Question: I'm trying to set up an excel formula containing multiple IF(AND statements. I tried this:
'''
=IF(AND(C9="0",C8="65"),Tables!B6,
IF(AND(C9="0",C8="70 to 75 depending on which bank"),Tables!C6,
IF(AND(C9="1",C8="65"),Tables!D6,
IF(AND(C9="1",C8="70 to 75 depending on which bank"), Tables!E6,
IF(AND(C9="2 or More",C8="65"), Tables!F6,
IF(AND(C9="2 or More",C8="70 to 75 depending on which bank"), Tables!G6, "NULL"))))))
'''
and all I got was "NULL". Not sure how to fix this.
Here is a visualization of what I'm trying to do, with 6 possible outputs depending on the conditions met:

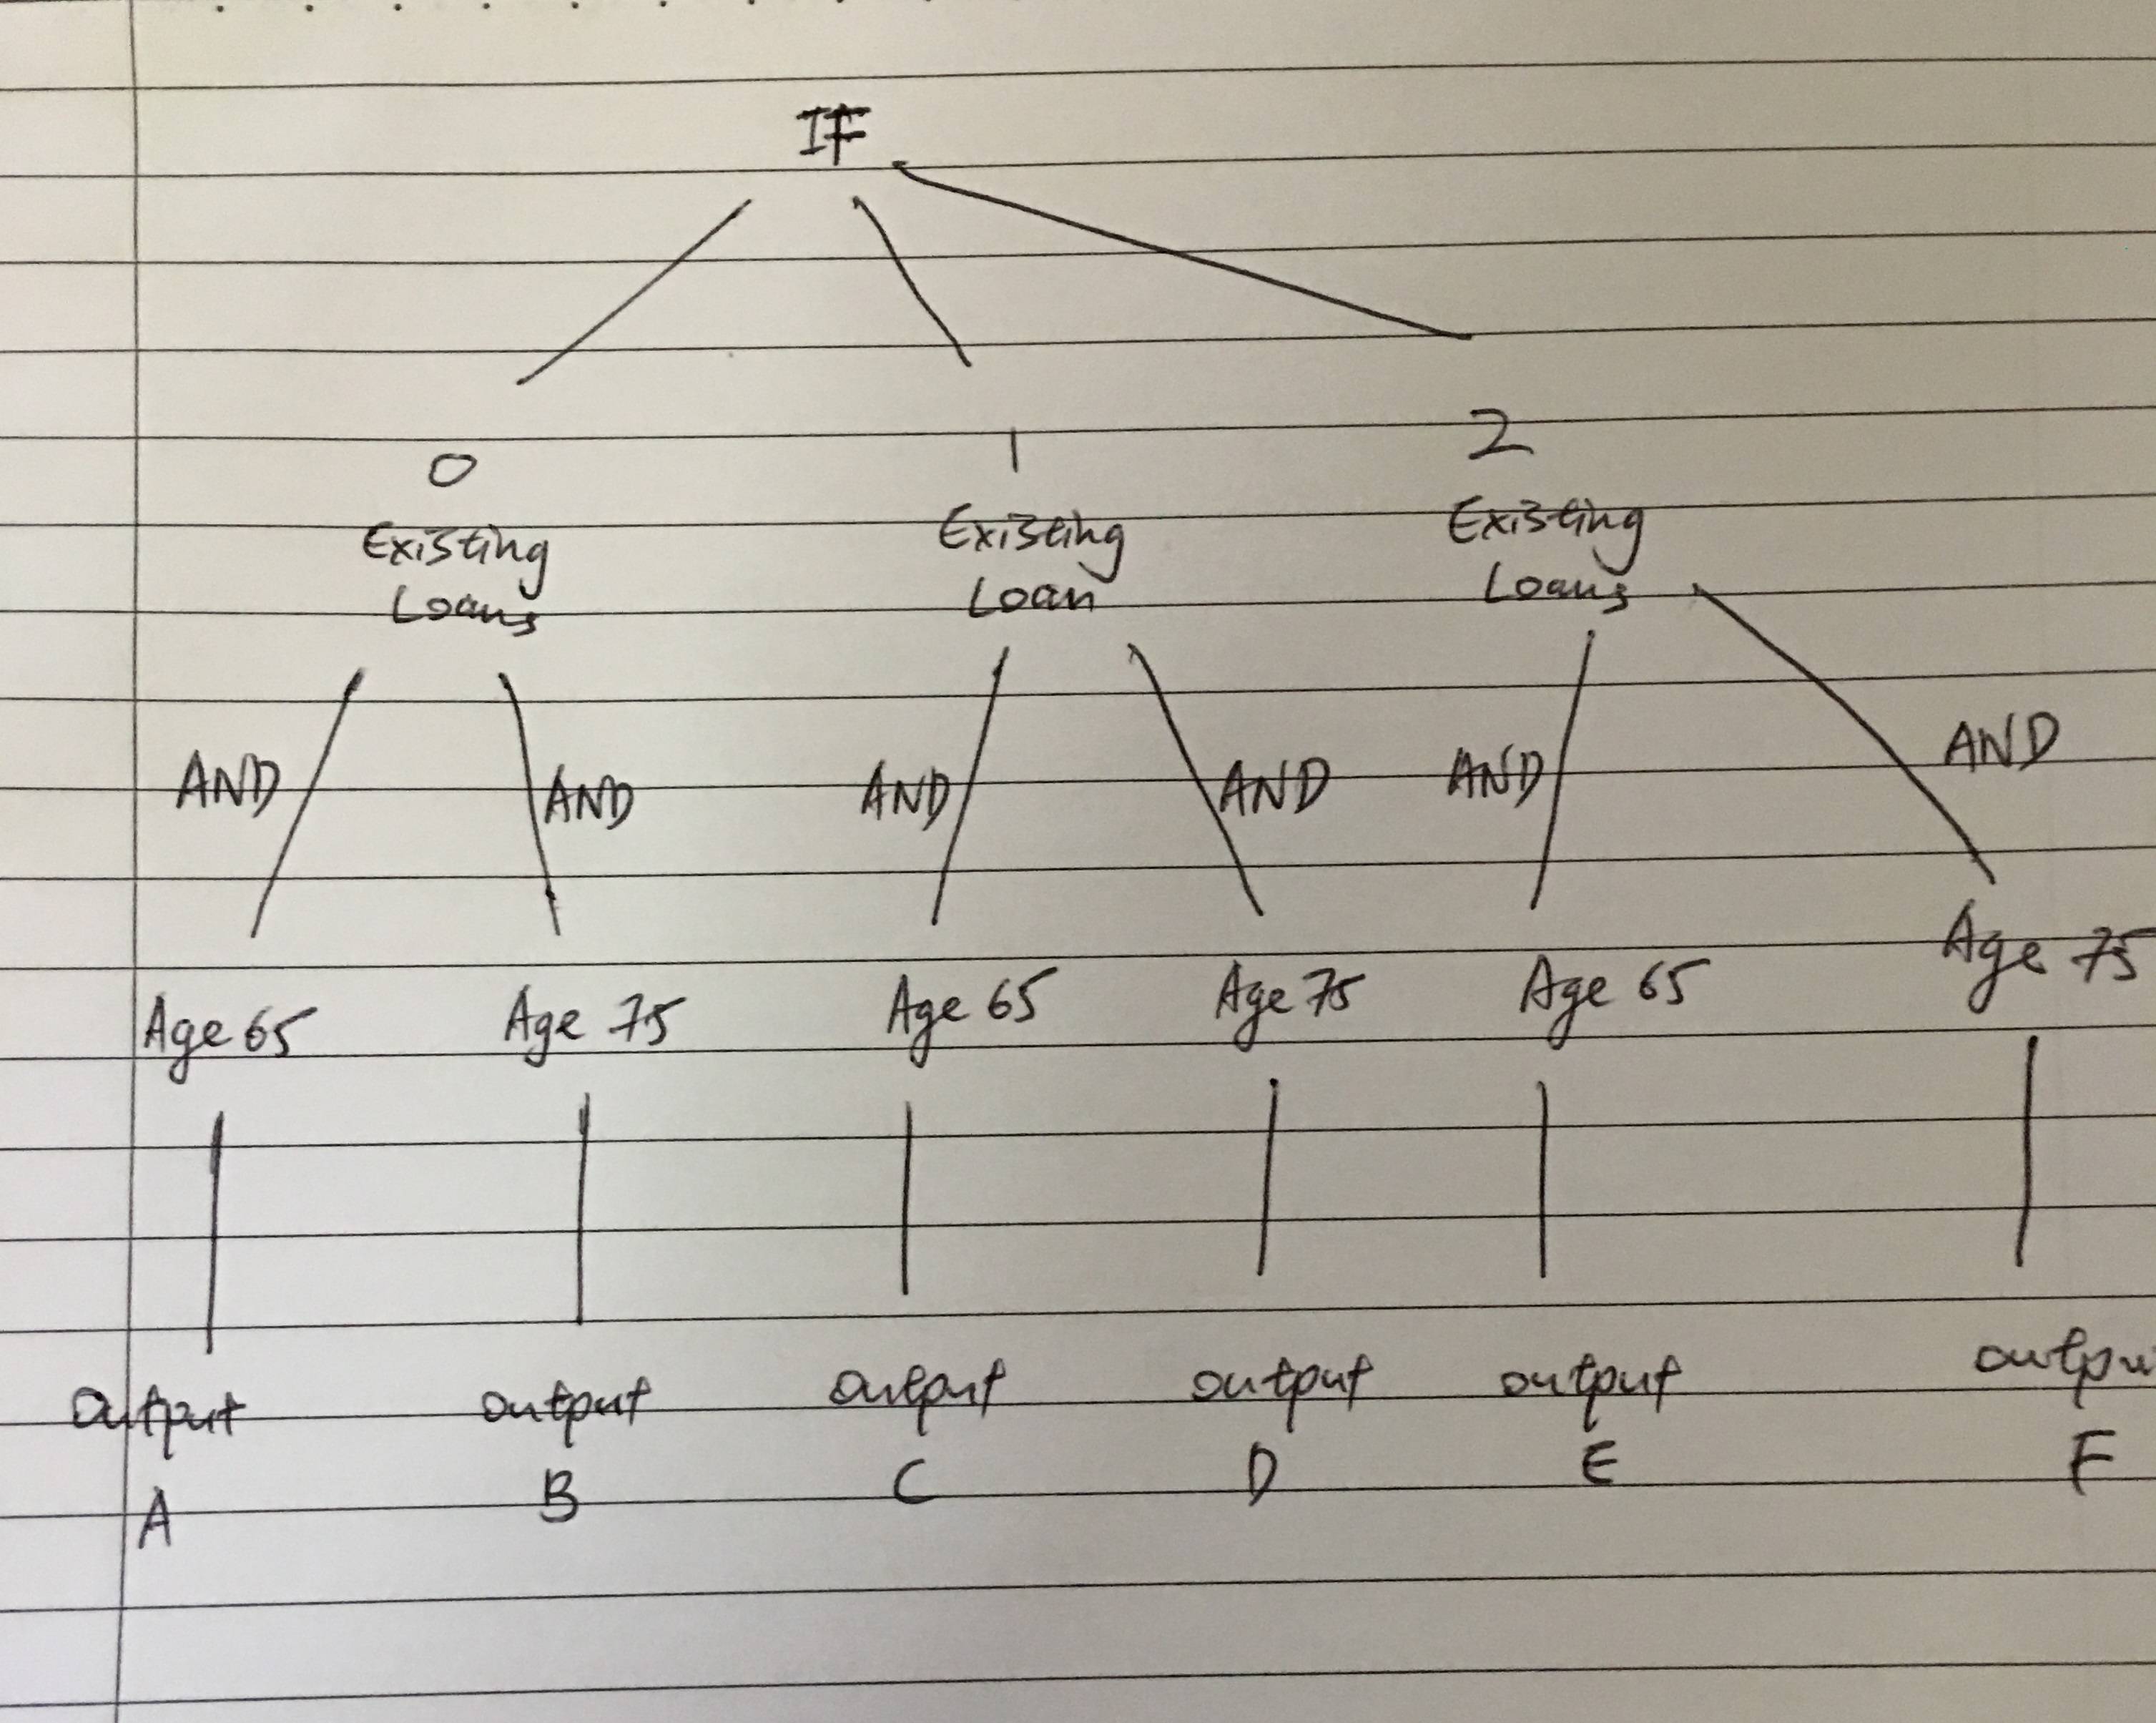
Answer: You can use a lookup table, like this:
'''
0&65 A
0&75 B
1&65 C
1&75 D
2&65 E
2&75 F
'''
If your lookup table is in 'A1:B6' then your formula would be:
'''
=VLOOKUP(C9&"&"&C8,$A$1:$B$6,2,0)
'''